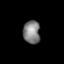
Tissue: prostate
Cell type: T cells
Senescence score: 0.7344
Nuclear area (px): 383
Mean DAPI intensity: 128.971